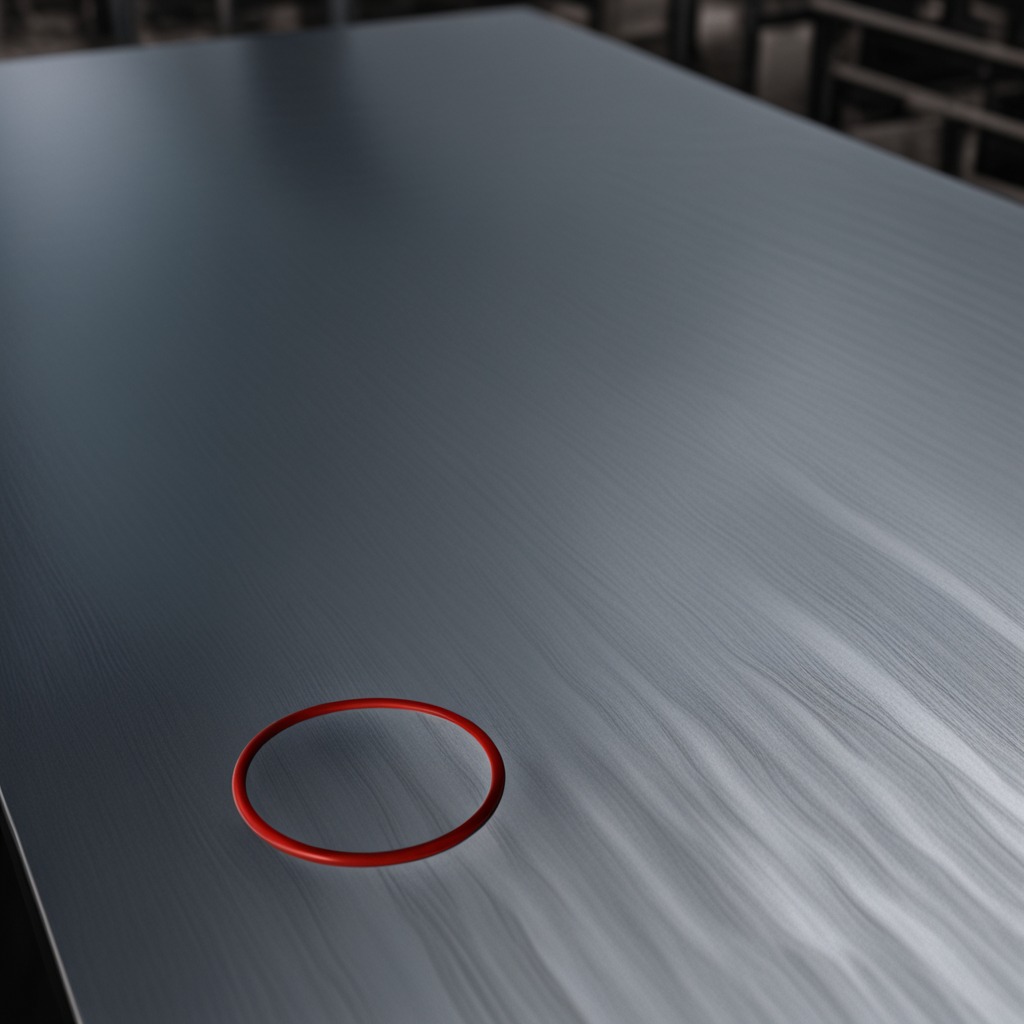
A rubber O-ring lies on the cold steel table in a mining workshop.